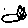
Label: cat